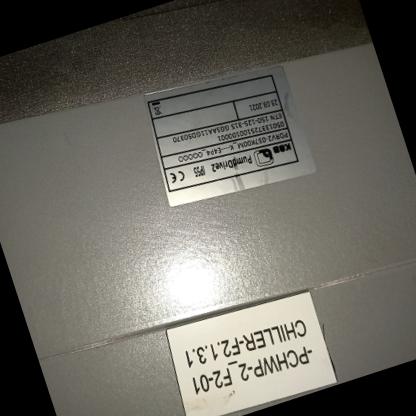
Klasa: tabliczka-znamionowa